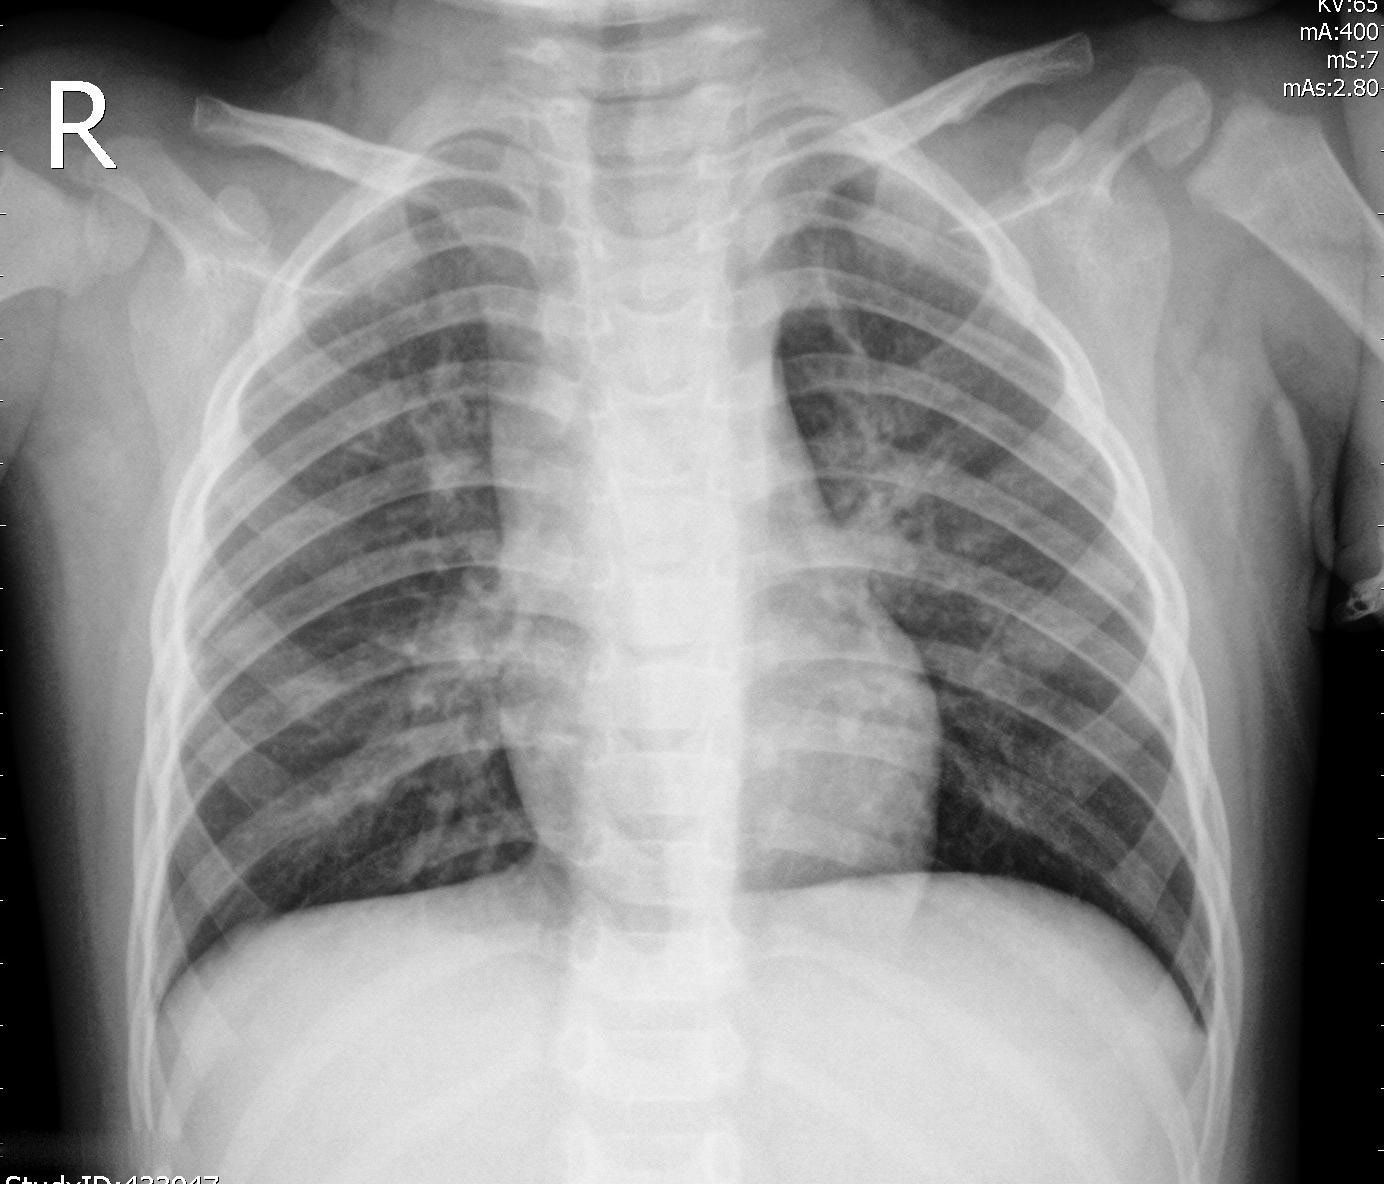
Diagnosis: PNEUMONIA